Aerial crown-view tile of a tropical tree (Barro Colorado Island, Panama), acquired 20240611:
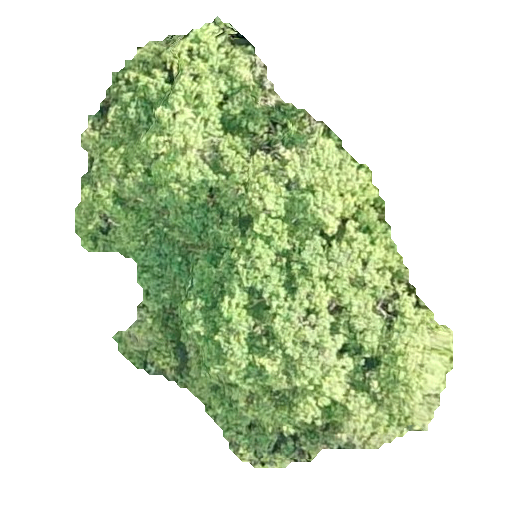
Species: Terminalia oblonga
GBIF accepted scientific name: Terminalia oblonga
Crown area: 163.379 m²